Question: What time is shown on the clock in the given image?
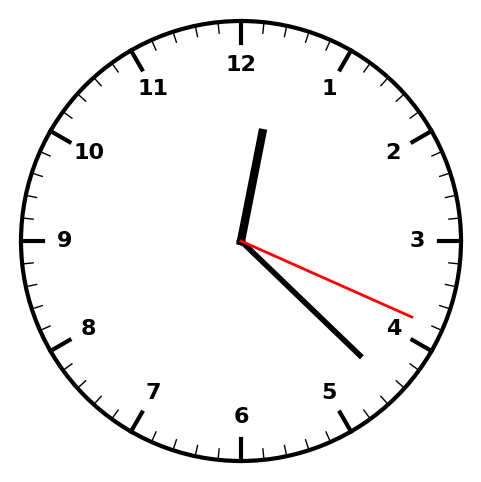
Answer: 12:22:19